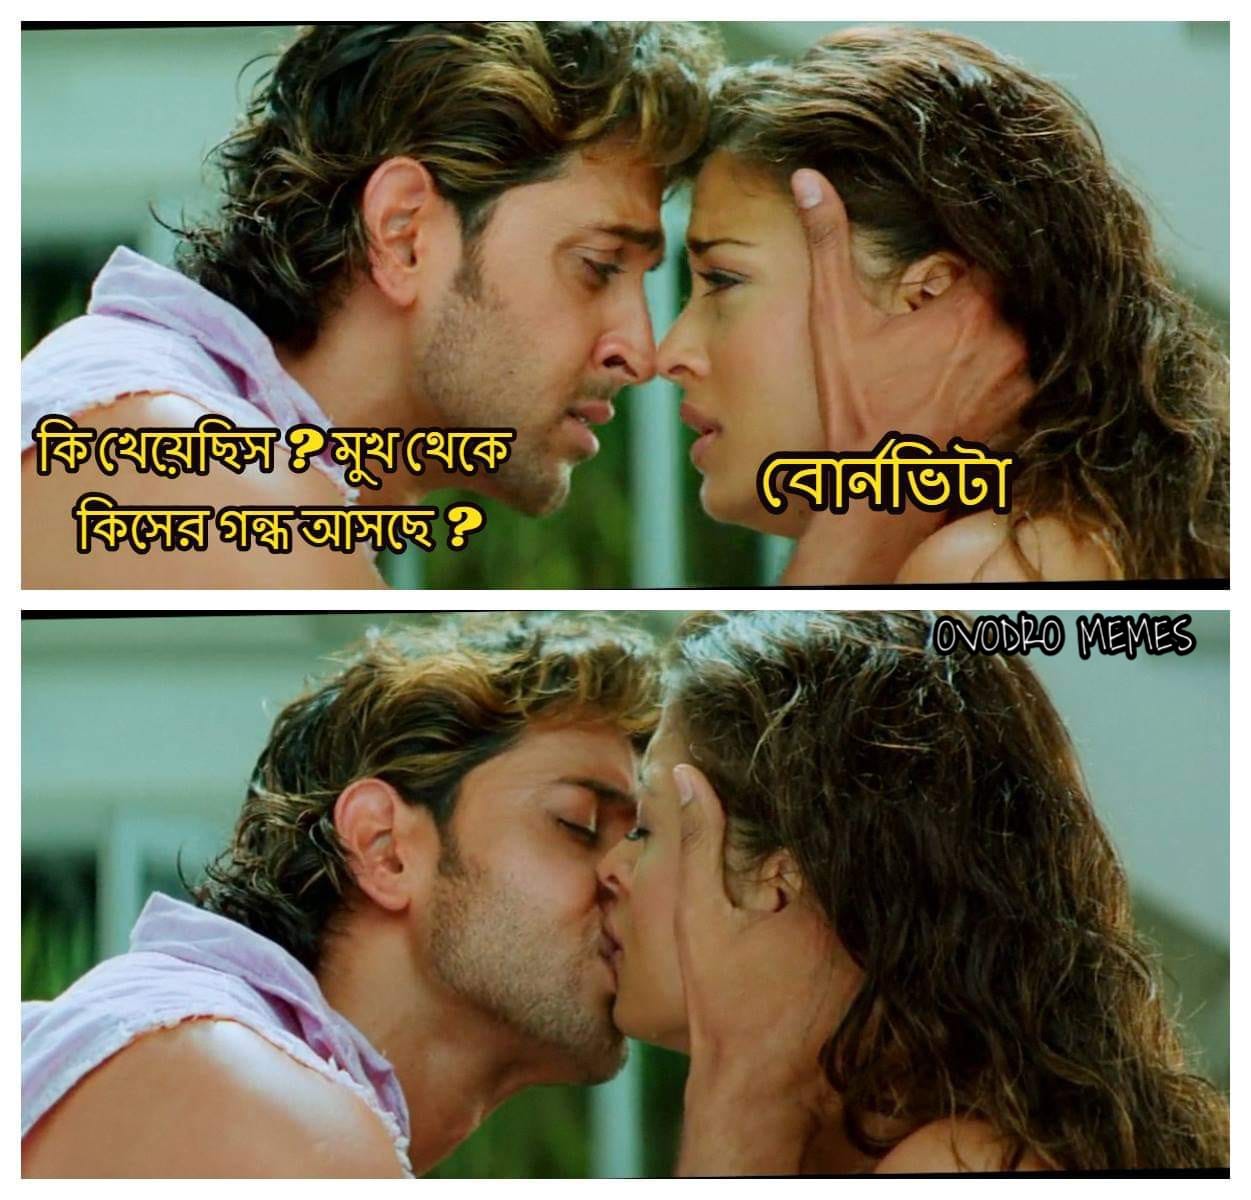
Caption: কি খেয়েছিস ?   মুখ থেকে কিসের গন্ধ আসছে ?    বোর্নভিটা
Label: hate